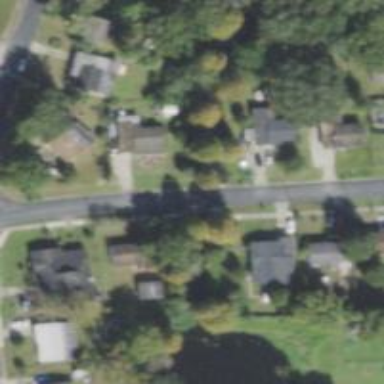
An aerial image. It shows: Residential road with asphalt surface. There is sidewalk on the left side.